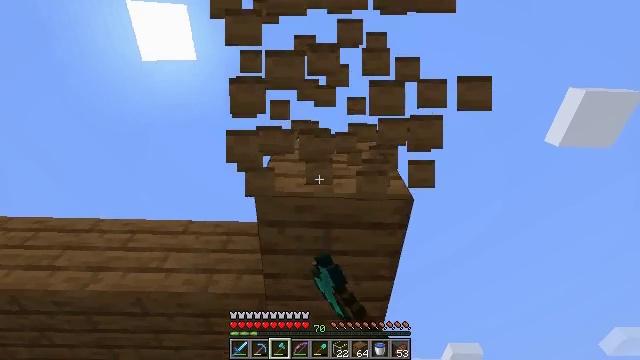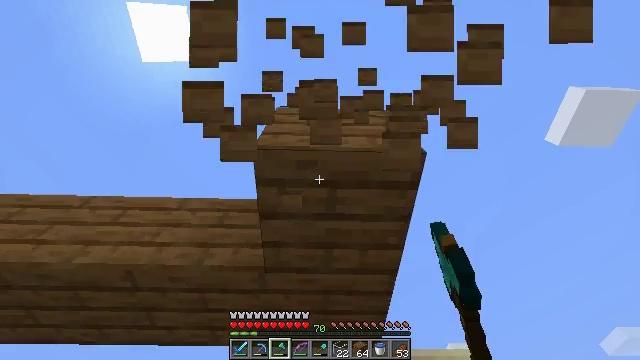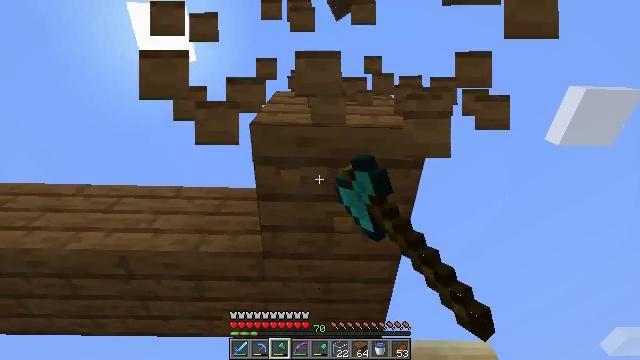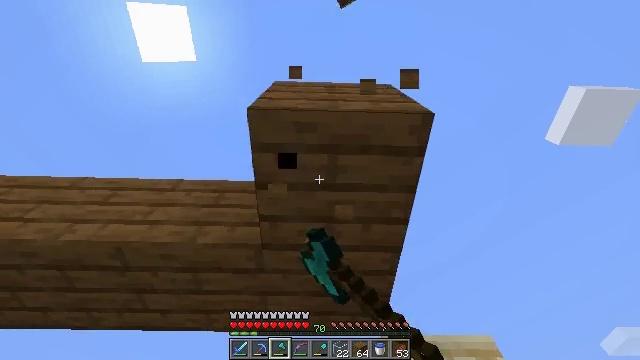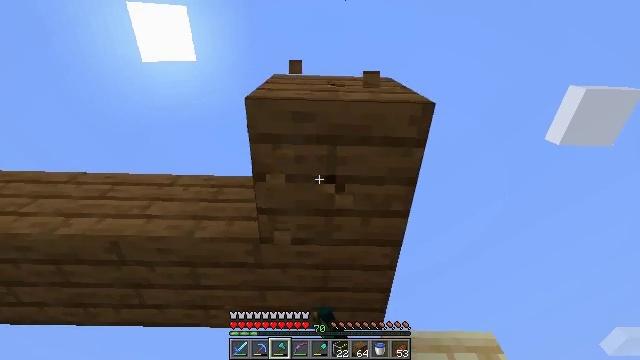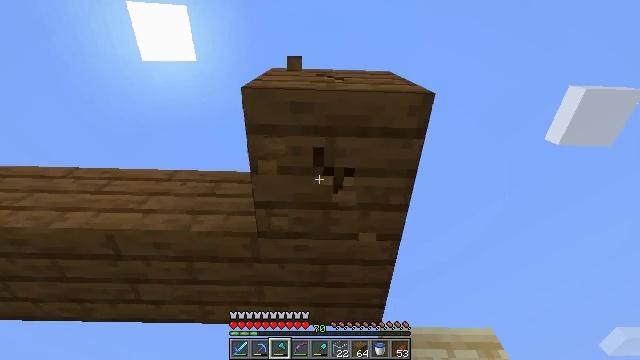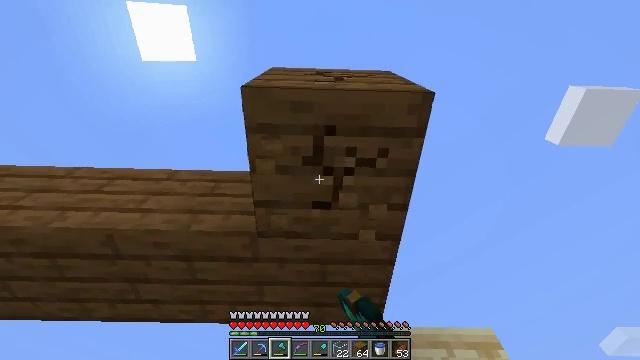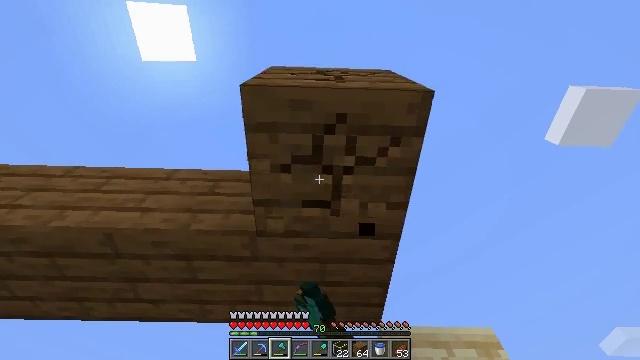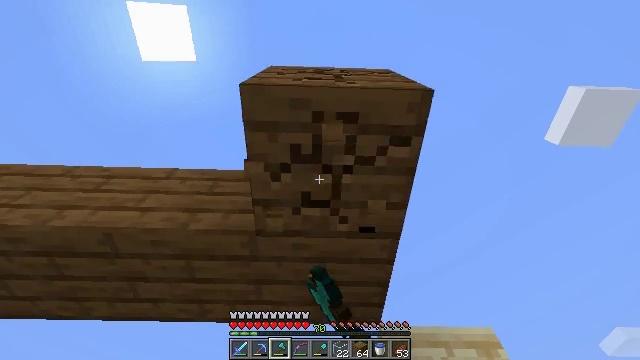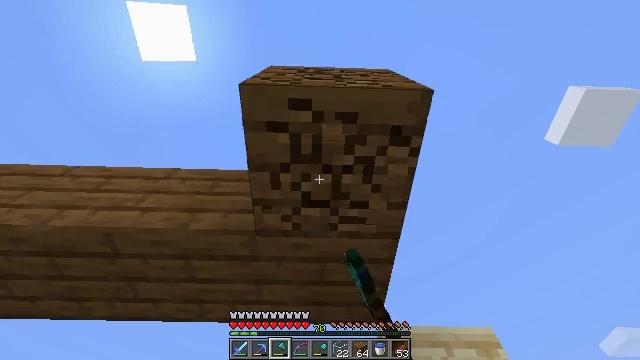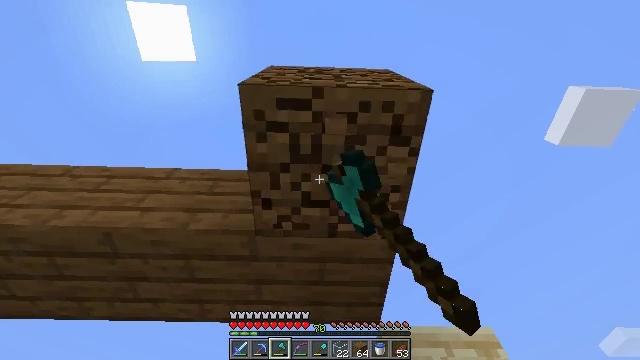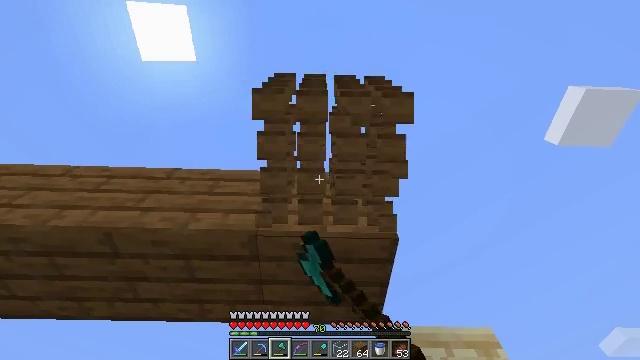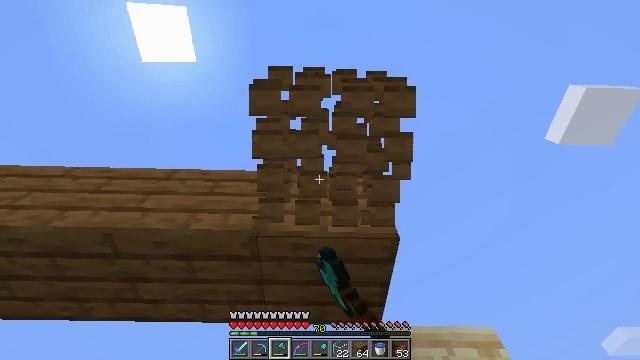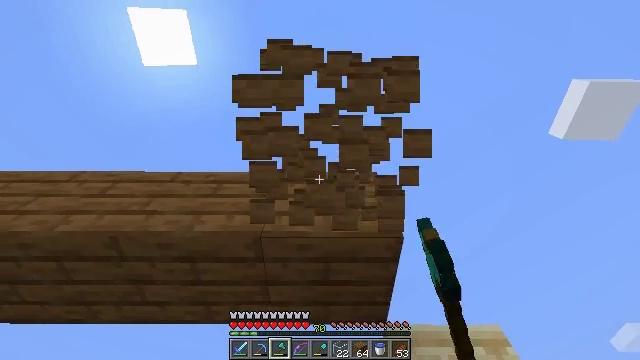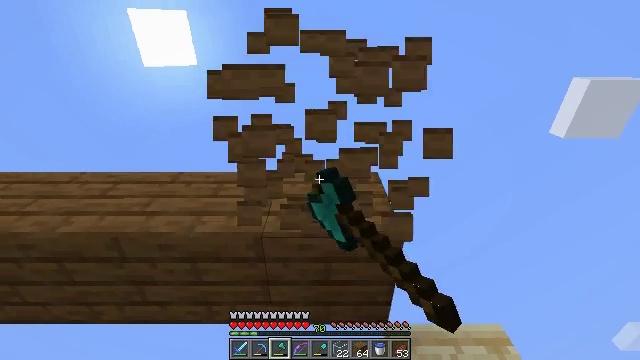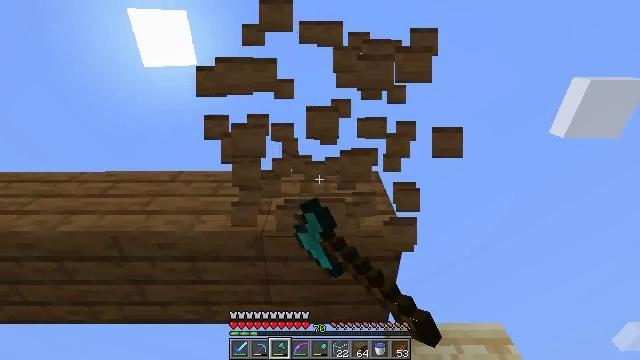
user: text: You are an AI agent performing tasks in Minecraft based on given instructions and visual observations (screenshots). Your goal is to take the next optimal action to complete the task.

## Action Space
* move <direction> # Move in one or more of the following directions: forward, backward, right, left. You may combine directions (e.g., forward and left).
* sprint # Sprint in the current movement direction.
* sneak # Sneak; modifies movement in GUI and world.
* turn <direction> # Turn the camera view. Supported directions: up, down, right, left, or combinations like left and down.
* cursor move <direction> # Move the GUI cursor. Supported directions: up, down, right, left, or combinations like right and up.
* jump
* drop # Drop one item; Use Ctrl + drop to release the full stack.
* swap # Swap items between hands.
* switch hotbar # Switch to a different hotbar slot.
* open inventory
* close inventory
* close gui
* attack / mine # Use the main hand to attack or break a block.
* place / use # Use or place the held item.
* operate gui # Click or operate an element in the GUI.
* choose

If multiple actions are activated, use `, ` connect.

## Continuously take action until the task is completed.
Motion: motion action
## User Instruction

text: Mine spruce planks to gather materials.
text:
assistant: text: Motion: move forward, attack / mine
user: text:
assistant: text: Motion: attack / mine
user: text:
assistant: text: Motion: attack / mine
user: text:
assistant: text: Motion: attack / mine
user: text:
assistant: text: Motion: attack / mine
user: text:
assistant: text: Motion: attack / mine
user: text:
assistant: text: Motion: attack / mine
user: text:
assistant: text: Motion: attack / mine
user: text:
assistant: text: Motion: attack / mine
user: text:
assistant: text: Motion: attack / mine
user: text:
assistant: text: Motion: attack / mine
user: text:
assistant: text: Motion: attack / mine
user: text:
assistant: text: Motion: turn left, attack / mine
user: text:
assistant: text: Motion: attack / mine
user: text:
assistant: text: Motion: move forward, attack / mine
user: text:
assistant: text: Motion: move forward, attack / mine
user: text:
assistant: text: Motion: move forward, attack / mine
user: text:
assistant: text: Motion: move forward, attack / mine
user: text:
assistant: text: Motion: move forward, attack / mine
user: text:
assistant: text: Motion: attack / mine
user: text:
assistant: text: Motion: attack / mine
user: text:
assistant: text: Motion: attack / mine
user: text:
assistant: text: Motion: attack / mine
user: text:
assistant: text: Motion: attack / mine
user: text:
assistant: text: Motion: attack / mine
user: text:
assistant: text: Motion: turn left and up, attack / mine
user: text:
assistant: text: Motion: turn left, attack / mine
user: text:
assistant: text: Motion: turn left, attack / mine
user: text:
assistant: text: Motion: move forward, turn left and up, attack / mine
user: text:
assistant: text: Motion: move forward, turn left and up, attack / mine